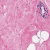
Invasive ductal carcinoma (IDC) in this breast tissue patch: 0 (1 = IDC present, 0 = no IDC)